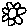
Label: flower